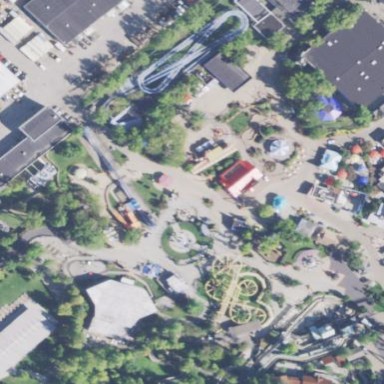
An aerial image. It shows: Theme park.